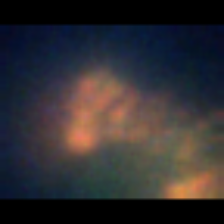
Taxon: Unknown_full_image
Group: Unknown